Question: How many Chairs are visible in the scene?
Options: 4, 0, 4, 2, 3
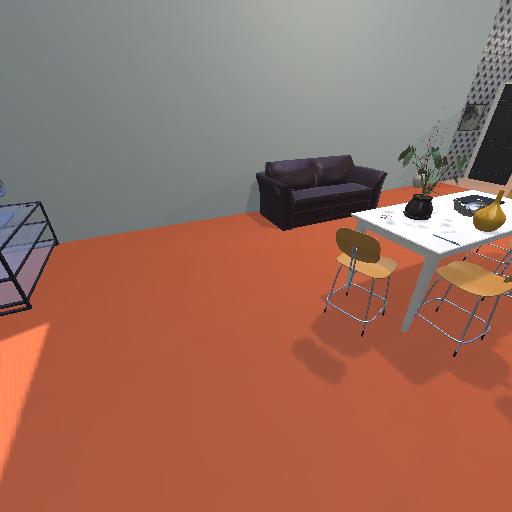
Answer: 4